Question: I want to remote debug an Android app on Chrome. My device is Qmobile A11 Note with Android v4.0.4, Google Chrome v42 and Cordova v3.7.
I have enabled USB debuging on my device.
I was following this <URL>. My problem is when I open this link in chrome chrome://inspect/#devices it show my device but with no inspect link. Here is the screenshot

How can I inspect or remote debug, what's missing? I have worked with this before and Chrome was showing the Inspect link at that time.
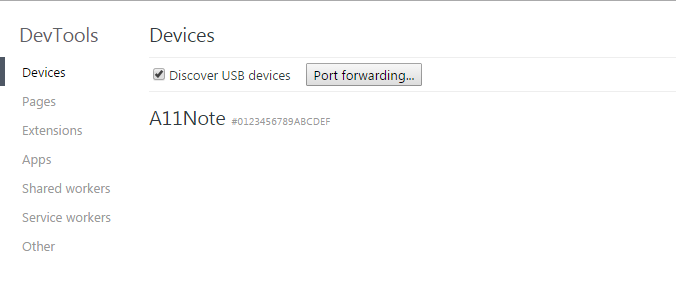
Answer: For application debugging you need OS device. OS version of your Qmobile A11 is 4.0. For more info please refer : <URL>
For browser debugging(if you host your app as webapp) Android 4.0+ is enough.
If you are using cordova 4.0+ then you can add crosswalk(<URL> as a plugin by which you can bundle chromium instance in the apk so with Andorid 4.0+ device also you can use device inspector.